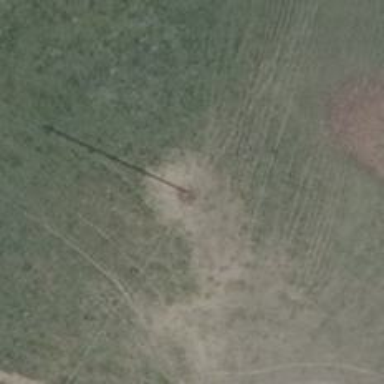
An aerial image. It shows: Power pole.